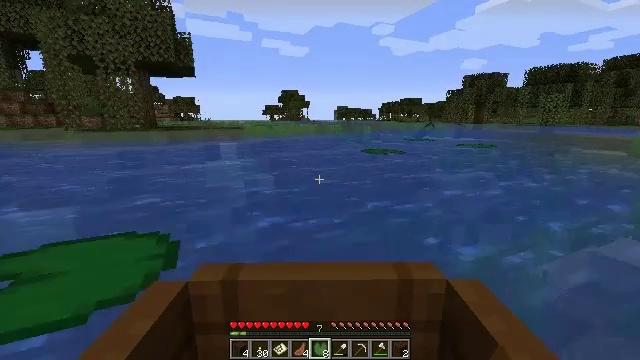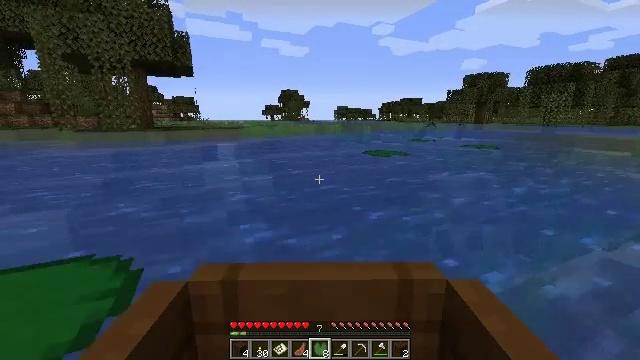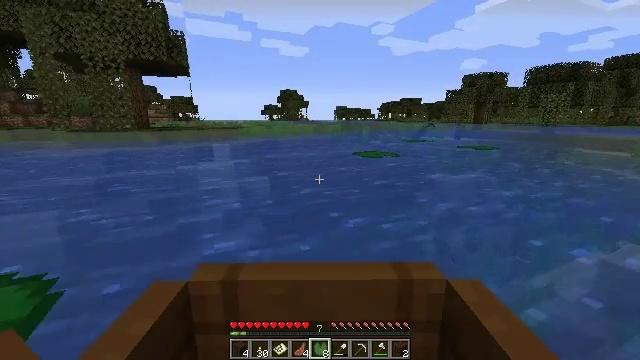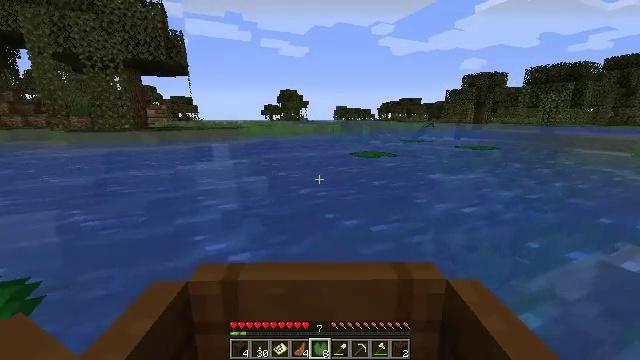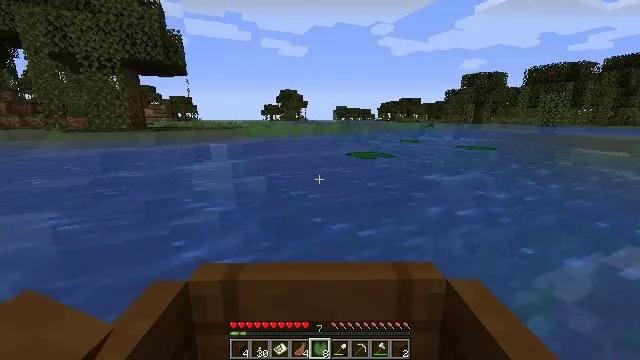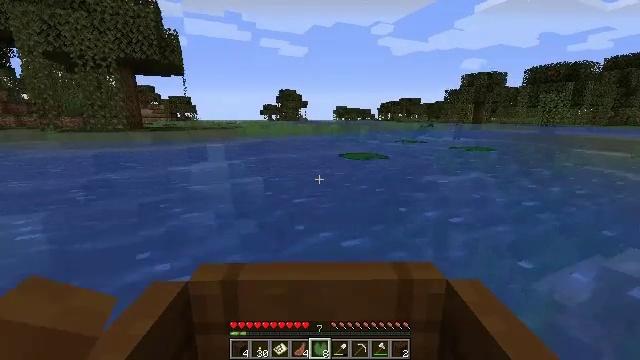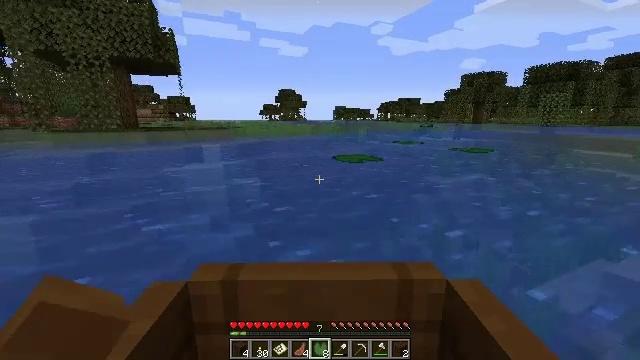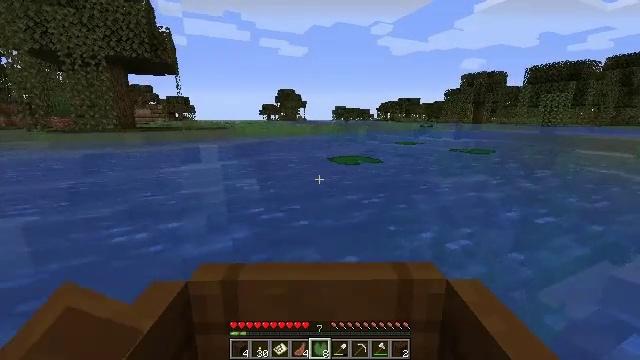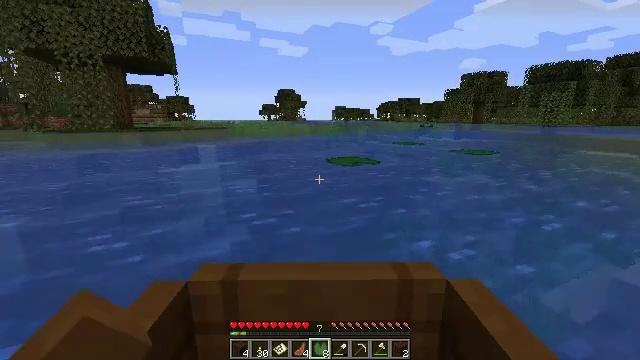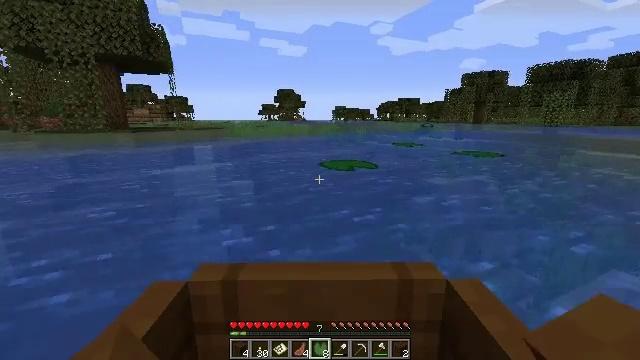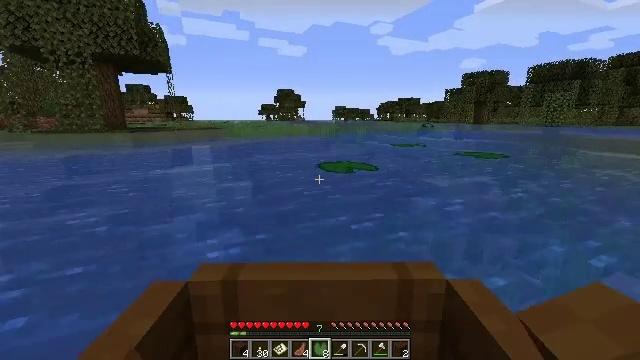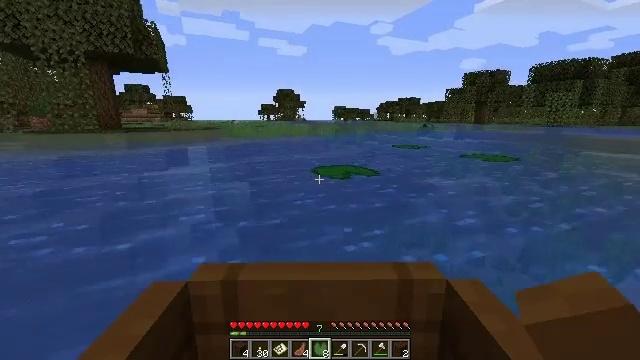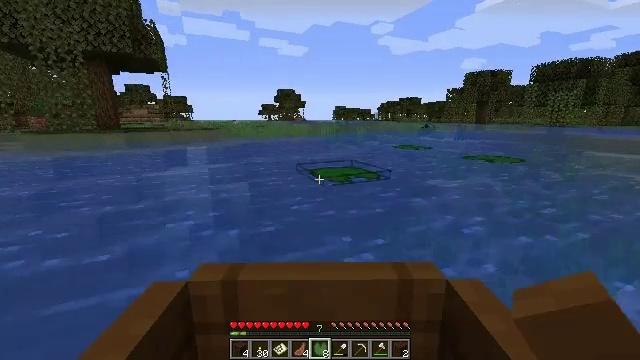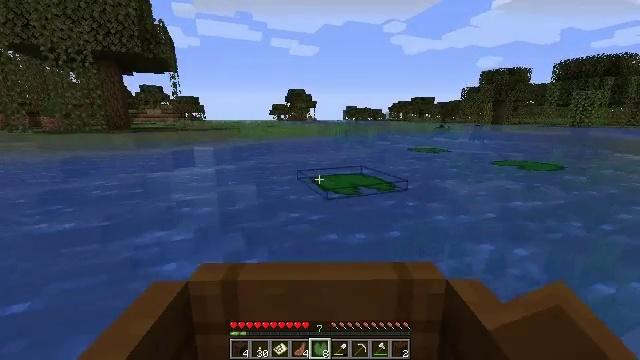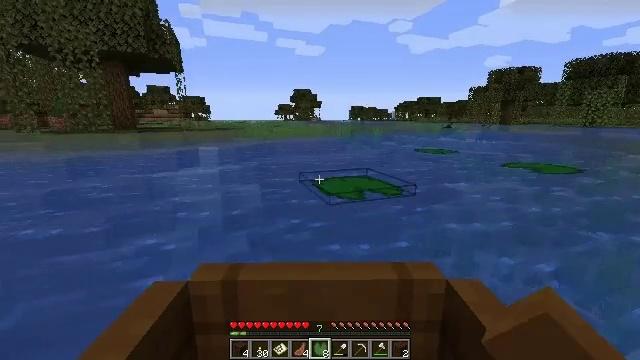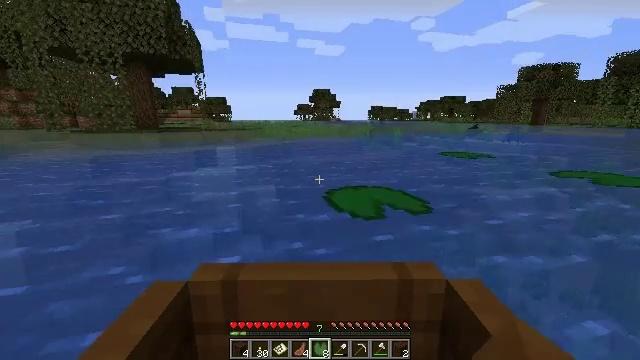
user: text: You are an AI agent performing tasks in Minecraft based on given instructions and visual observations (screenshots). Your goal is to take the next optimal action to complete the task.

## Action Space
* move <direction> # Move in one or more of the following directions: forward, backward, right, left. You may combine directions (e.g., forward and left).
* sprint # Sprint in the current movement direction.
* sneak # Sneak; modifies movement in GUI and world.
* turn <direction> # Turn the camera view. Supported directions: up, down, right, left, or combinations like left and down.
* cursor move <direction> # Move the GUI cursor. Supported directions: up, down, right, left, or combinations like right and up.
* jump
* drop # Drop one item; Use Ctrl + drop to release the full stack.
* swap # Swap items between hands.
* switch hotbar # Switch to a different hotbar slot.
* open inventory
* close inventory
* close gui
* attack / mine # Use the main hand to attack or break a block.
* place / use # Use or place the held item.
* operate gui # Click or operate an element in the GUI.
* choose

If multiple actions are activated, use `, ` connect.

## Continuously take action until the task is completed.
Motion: motion action
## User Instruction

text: Cut down the sugar cane stalks.
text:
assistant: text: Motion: move forward
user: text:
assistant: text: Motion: move forward
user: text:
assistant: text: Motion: move forward
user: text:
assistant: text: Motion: move forward
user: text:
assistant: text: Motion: move forward
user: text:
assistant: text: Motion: move forward
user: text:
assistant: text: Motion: move forward
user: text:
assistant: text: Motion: move forward
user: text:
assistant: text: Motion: move forward
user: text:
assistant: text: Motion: move forward
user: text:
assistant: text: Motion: move forward and move left
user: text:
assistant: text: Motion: move forward and move left
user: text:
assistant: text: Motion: move forward and move left
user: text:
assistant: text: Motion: move forward and move left
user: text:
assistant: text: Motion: move forward and move left
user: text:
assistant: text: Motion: move forward
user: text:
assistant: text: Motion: move forward
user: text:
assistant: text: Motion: move forward
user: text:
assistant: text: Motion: move forward
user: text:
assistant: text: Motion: move forward
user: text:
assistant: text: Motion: move forward
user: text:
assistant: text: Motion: move forward and move right
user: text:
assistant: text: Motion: move forward and move right
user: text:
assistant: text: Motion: move forward and move right
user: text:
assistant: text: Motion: move forward and move right
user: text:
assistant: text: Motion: move forward and move right
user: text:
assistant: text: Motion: move forward
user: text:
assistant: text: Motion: move forward
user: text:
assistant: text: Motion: move forward
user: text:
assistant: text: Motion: move forward